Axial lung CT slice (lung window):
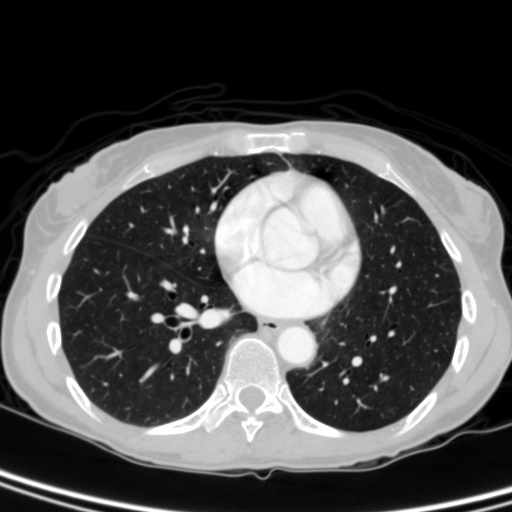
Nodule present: no